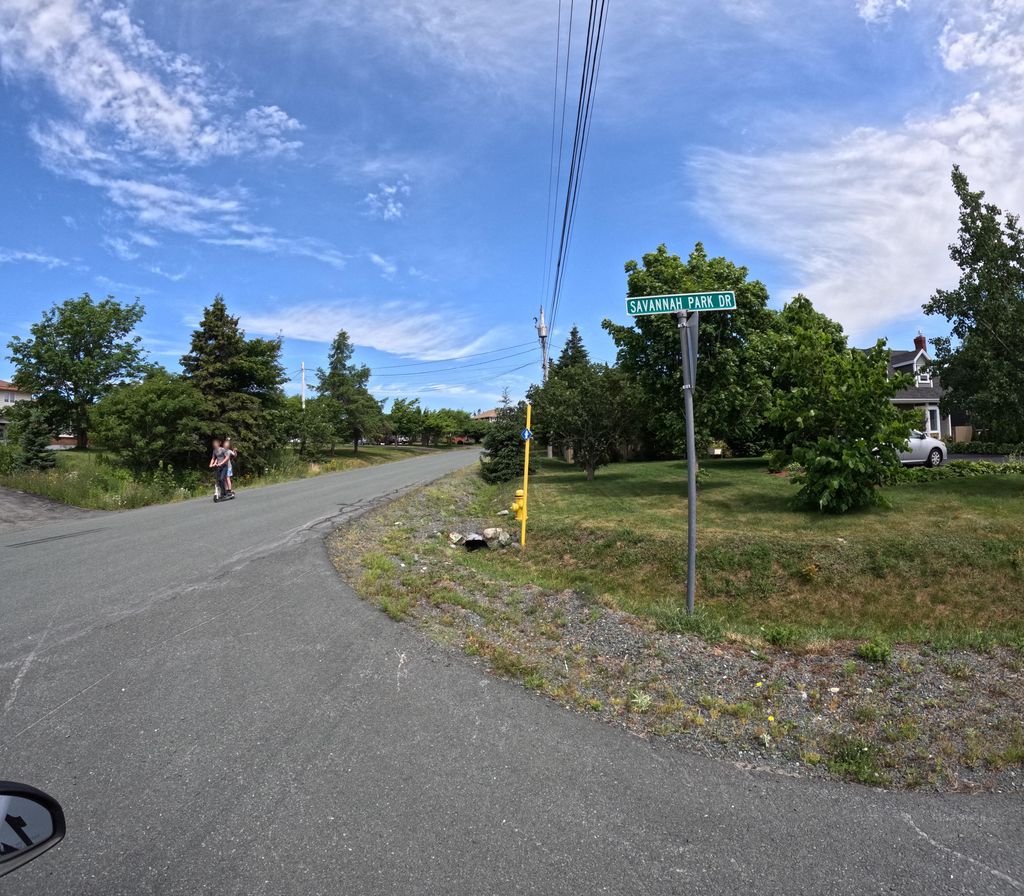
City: st_johns